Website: macys
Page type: billing-address
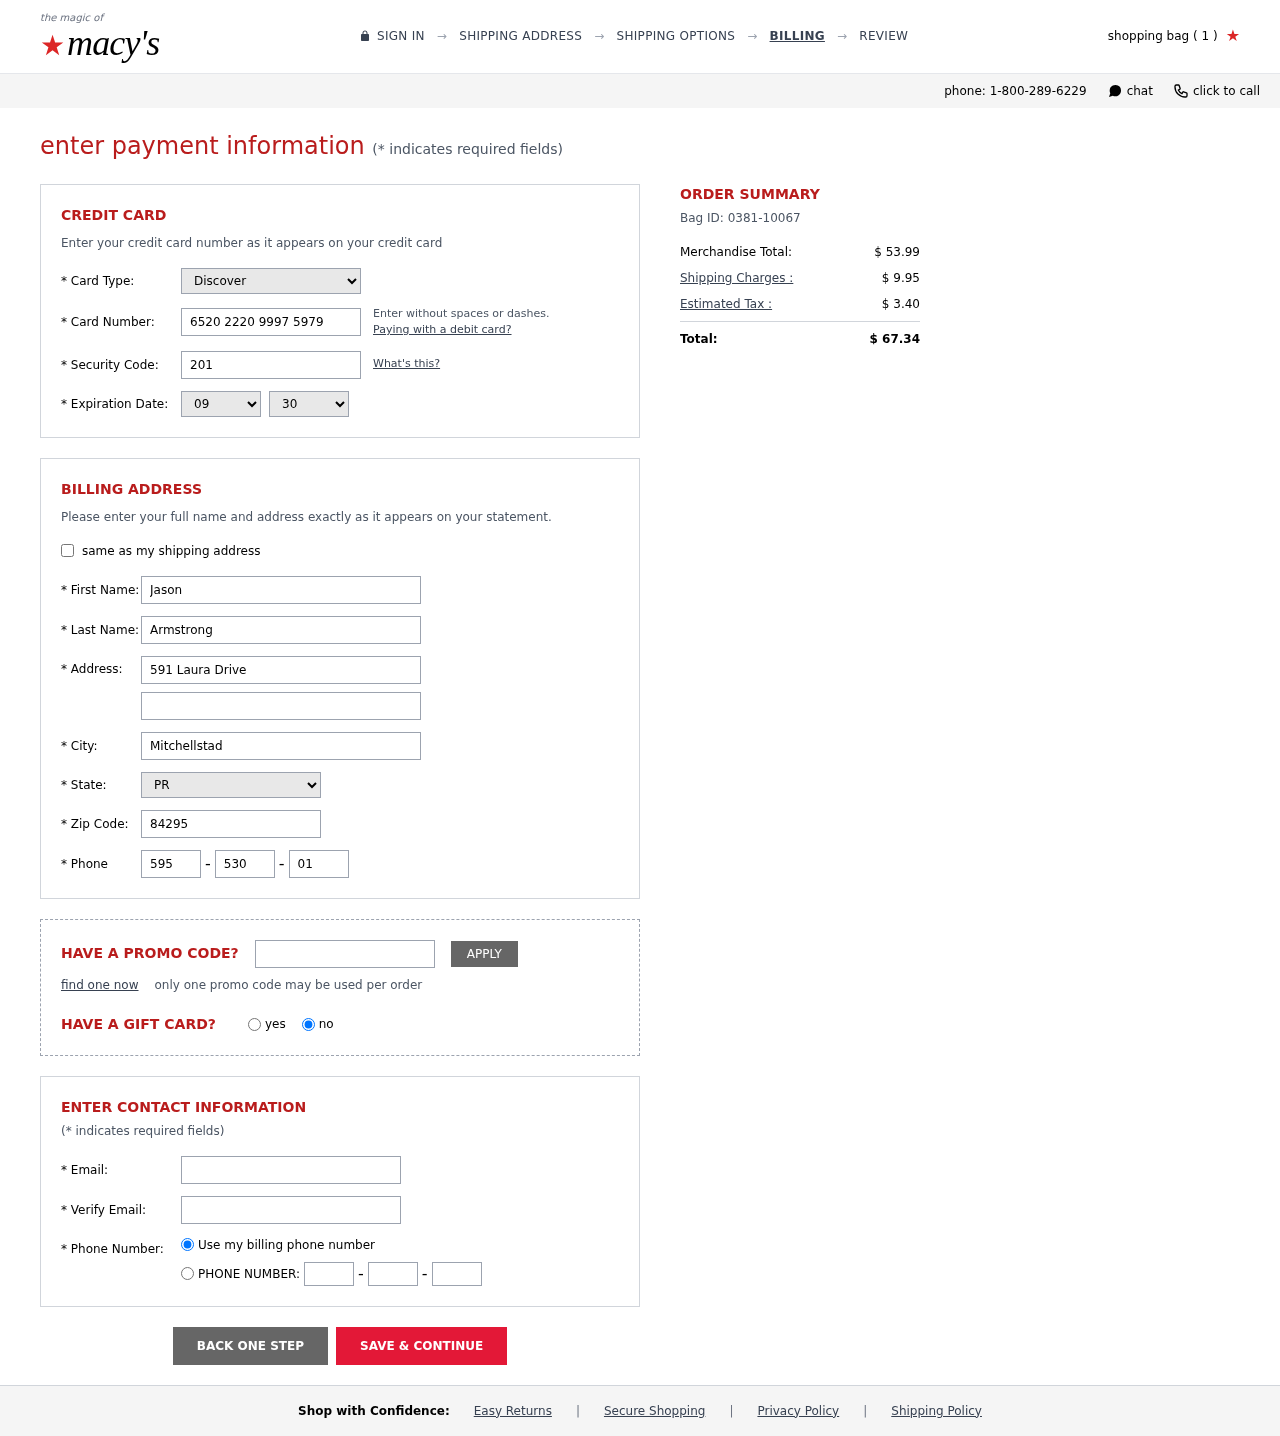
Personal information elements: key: PII_CARD_CVV
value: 201
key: PII_CARD_EXPIRY_MONTH
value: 09
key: PII_CARD_EXPIRY_YEAR
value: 30
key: PII_CARD_NUMBER
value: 6520 2220 9997 5979
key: PII_CARD_TYPE
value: Discover
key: PII_CITY
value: Mitchellstad
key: PII_EMAIL
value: jasonarmstrong@hotmail.com
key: PII_FIRSTNAME
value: Jason
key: PII_LASTNAME
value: Armstrong
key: PII_PHONE_AREA
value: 595
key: PII_PHONE_PREFIX
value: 530
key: PII_PHONE_SUFFIX
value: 0111
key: PII_POSTCODE
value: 84295
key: PII_STATE_ABBR
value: PR
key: PII_STREET
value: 591 Laura Drive
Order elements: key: ORDER_NUM_ITEMS
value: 1
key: ORDER_ID
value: Bag ID: 0381-10067
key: ORDER_SUBTOTAL
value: $ 53.99
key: ORDER_SHIPPING_COST
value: $ 9.95
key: ORDER_TAX
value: $ 3.40
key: ORDER_TOTAL
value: $ 67.34